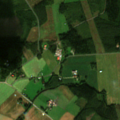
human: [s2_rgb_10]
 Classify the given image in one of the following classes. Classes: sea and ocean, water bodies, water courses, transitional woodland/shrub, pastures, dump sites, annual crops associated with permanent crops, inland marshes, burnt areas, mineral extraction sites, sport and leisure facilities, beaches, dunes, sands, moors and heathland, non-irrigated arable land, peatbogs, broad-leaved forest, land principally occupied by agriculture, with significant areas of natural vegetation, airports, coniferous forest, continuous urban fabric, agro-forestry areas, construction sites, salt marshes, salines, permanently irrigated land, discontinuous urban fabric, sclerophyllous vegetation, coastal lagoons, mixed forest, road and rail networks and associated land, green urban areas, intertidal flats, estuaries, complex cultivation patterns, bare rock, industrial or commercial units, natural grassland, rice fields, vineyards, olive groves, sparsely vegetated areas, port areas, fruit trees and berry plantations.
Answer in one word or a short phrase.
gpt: non-irrigated arable land, land principally occupied by agriculture, with significant areas of natural vegetation, coniferous forest, mixed forest, transitional woodland/shrub